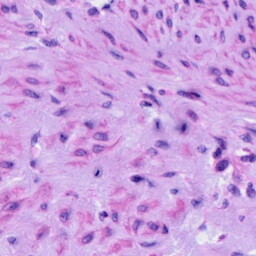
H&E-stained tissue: Cervix